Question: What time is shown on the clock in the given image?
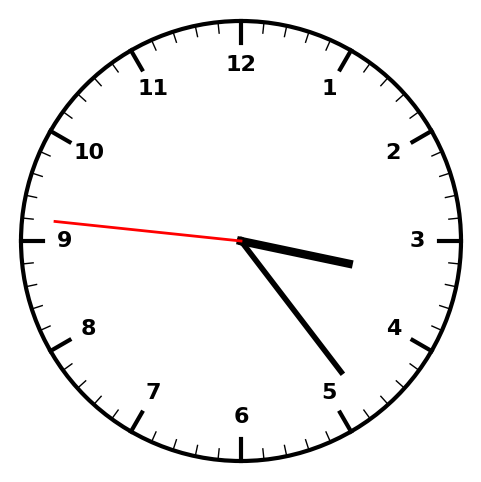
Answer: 03:23:46